Question: I'm coding a tab system for my website that must be entirely CSS/HTML/JS (without using any images). Problem is, I keep hacking the code until when I'm finished its just a mess. I don't know whether to use positioning, or float the tabs or what. Basically one of the big problems is that after I take away the bottom-border CSS of the selected tab, I need to move it down 1px so it seamlessly blends with the sorting headers - I don't know whether to use margin: -1px or position: relative/absolute etc. I'd love some advice on a good way to code a tab system like this, so that it can be reused across the website!

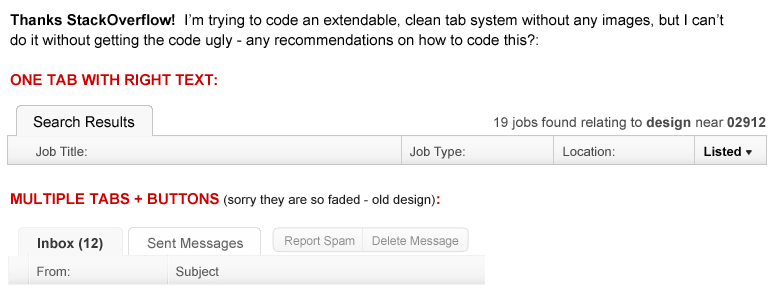
Answer: Here's an example with CSS that makes it work:
HTML:
'''
<body>
<div class="tabs">
<ul>
<li><a href="#item1">Item 1</a></li>
<li class="active"><a href="#item2">Item 2</a></li>
<li><a href="#item3">Item 3</a></li>
</ul>
<div class="tabInner">
<div id="item1">
bla1
</div>
<div id="item2">
bla2
</div>
<div id="item3">
bla3
</div>
</div>
</div>
</body>
'''
CSS:
'''
.tabs ul {
list-style: none;
}
.tabs ul li {
float: left;
background: #eee;
border: 1px #aaa solid;
border-bottom: none;
margin-right: 10px;
padding: 5px;
}
.tabs ul li.active {
margin-bottom: -1px;
padding-bottom: 6px;
}
.tabInner {
clear: both;
border: 1px solid #aaa;
height: 200px;
overflow: hidden;
background: #eee;
}
.tabInner div {
height: 200px;
padding: 10px;
}
'''
It even works without JS (to some degree). You'll still need some JS to move the 'active' class arround and also if you want fancy transitions.
See it in action here: <URL>